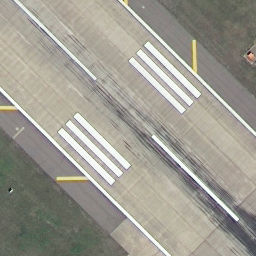
Label: runway